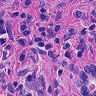
Metastatic tissue present: yes